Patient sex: M
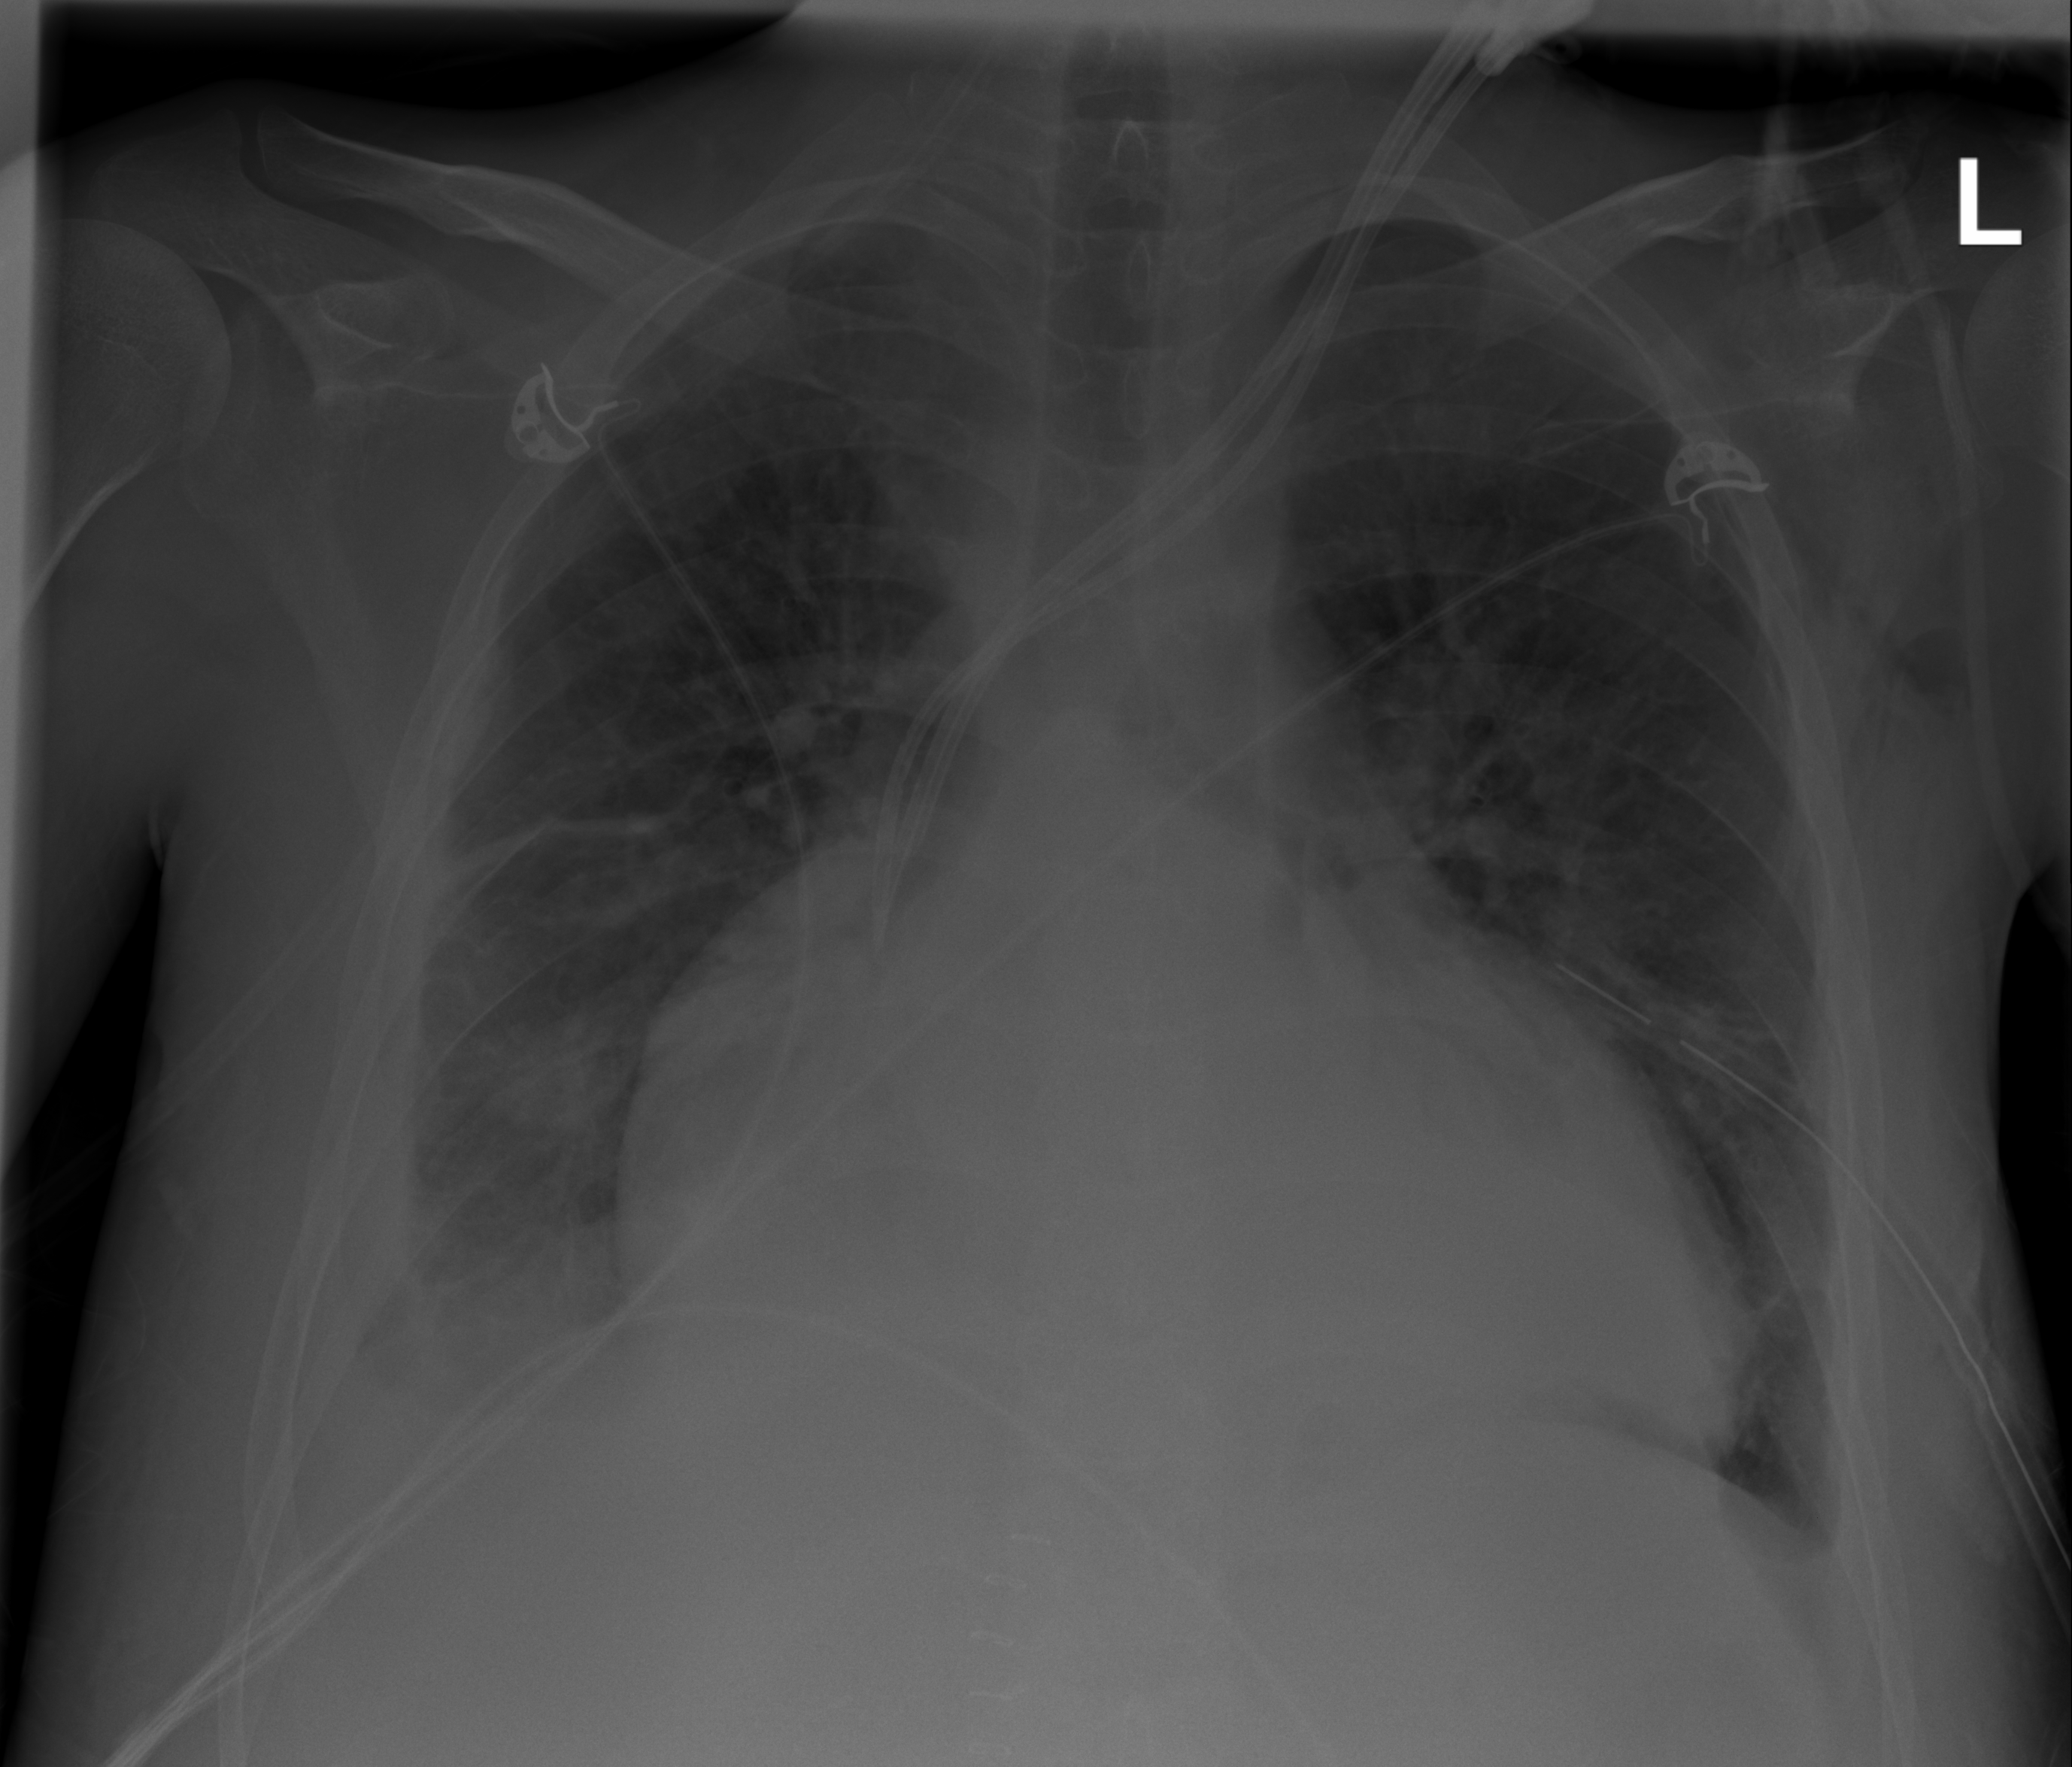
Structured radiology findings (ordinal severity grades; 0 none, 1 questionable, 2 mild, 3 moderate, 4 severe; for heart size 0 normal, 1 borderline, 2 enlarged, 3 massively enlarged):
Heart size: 3
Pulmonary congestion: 2
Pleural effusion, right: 3
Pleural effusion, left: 2
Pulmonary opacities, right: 3
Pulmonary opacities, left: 2
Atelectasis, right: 3
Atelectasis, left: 2